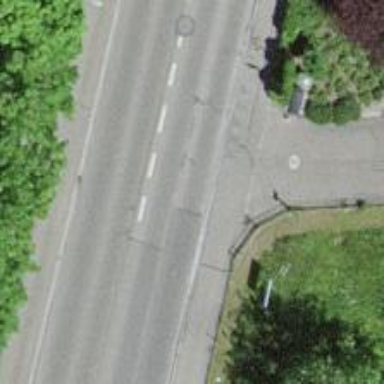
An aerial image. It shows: Secondary road.